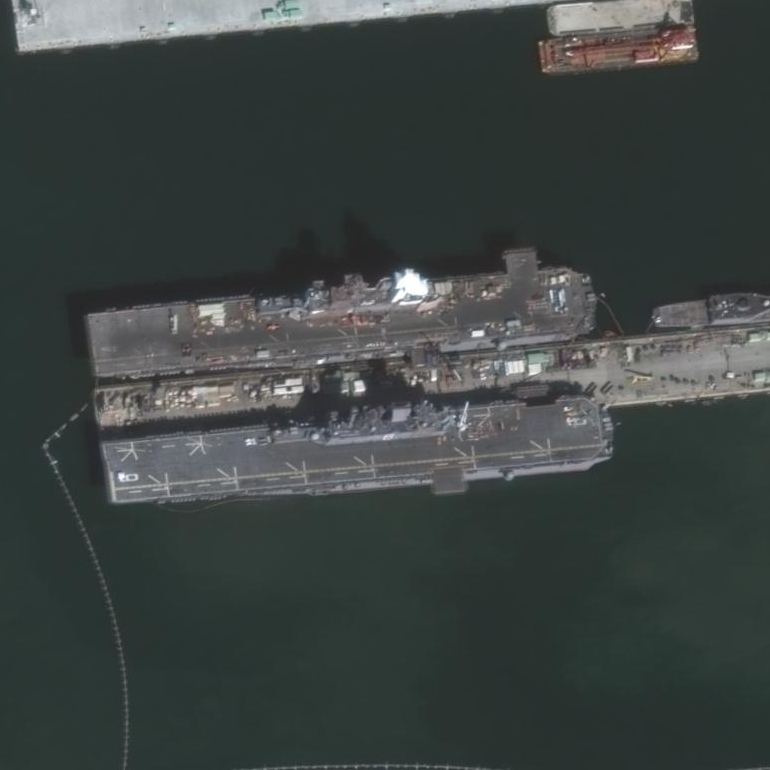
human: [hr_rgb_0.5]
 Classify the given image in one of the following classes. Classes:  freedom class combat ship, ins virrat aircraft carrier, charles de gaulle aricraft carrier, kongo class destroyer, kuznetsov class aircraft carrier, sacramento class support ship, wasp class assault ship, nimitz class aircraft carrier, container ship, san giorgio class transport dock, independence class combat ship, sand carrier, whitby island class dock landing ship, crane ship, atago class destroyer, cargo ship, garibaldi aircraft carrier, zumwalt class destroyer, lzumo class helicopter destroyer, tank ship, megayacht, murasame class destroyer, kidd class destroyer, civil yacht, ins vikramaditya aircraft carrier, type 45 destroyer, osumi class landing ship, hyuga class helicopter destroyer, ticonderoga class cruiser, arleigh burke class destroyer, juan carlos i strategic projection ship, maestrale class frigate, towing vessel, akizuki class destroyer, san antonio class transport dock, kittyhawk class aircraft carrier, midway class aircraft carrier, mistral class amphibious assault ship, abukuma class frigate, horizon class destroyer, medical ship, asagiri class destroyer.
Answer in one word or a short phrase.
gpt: Wasp class assault ship